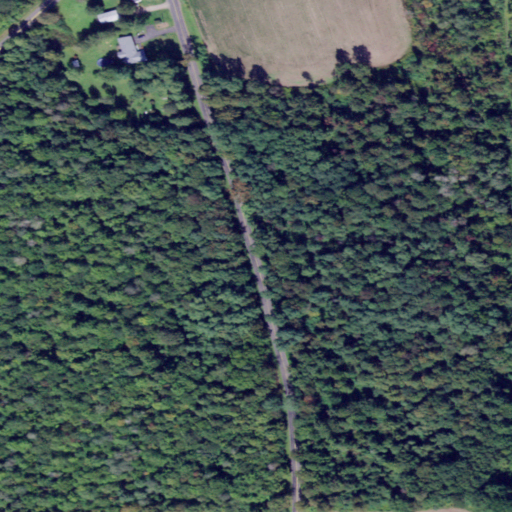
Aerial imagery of mountain in New York named Kevilles Hill containing deciduous forest, open development, mixed forest, cultivated crops, and low intensity development